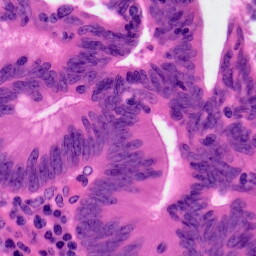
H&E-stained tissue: Colon